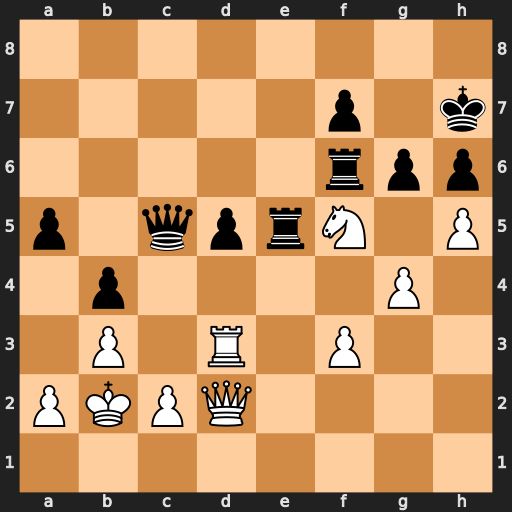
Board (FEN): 8/5p1k/5rpp/p1qprN1P/1p4P1/1P1R1P2/PKPQ4/8
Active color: w
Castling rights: -
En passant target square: -
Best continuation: Qxh6+ Kg8 Qg7#